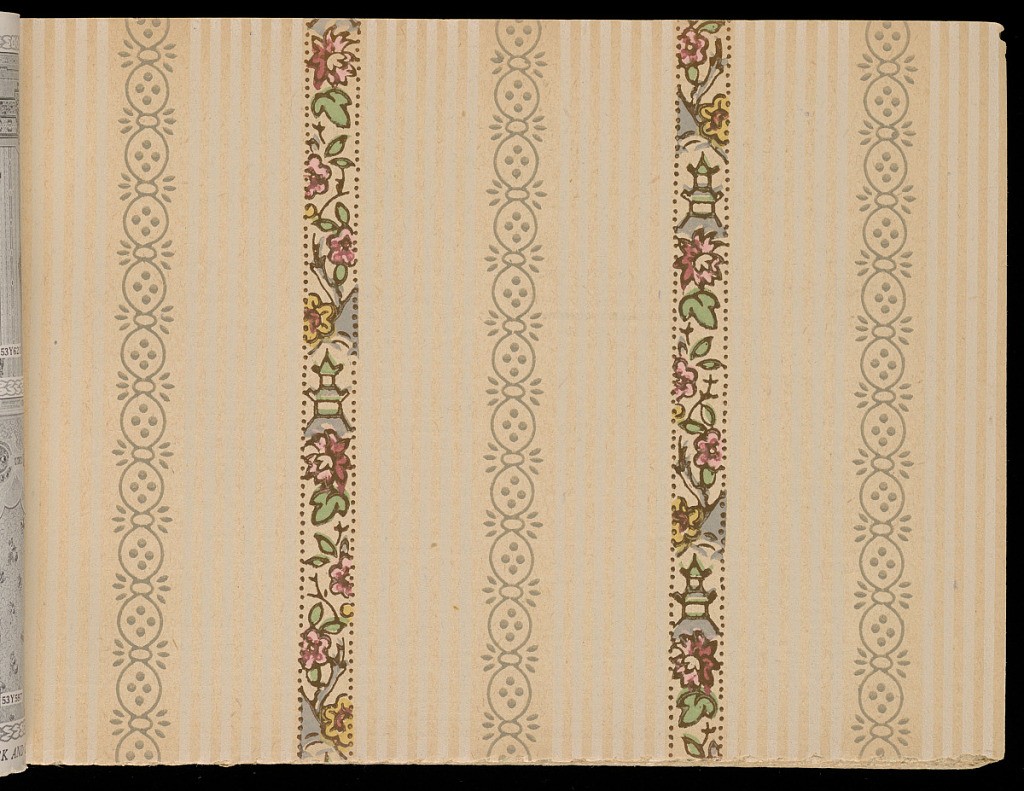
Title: Sears, Roebuck & Co.
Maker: Sears, Roebuck and Co., founded 1886
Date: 1921
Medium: Machine-printed paper, embossed
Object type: Sample book
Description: Collection of machine-printed papers with designs including tapestry papers, grapes, stripes, tile patterns, landscapes, floral, ingrain, intaglio, and varnished tile patterns.